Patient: sex F, age 59
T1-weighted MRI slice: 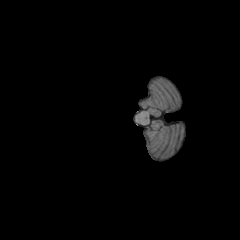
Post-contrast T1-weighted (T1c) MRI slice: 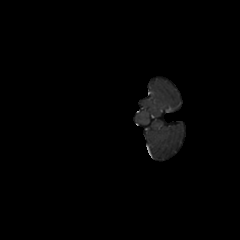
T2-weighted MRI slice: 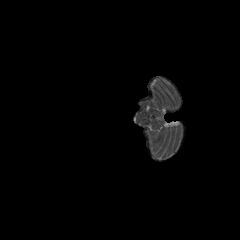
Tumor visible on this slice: no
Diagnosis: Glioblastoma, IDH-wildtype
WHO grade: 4